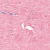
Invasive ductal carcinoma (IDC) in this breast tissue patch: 0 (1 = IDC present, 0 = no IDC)